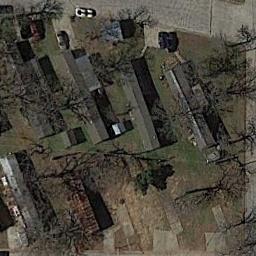
Label: residential